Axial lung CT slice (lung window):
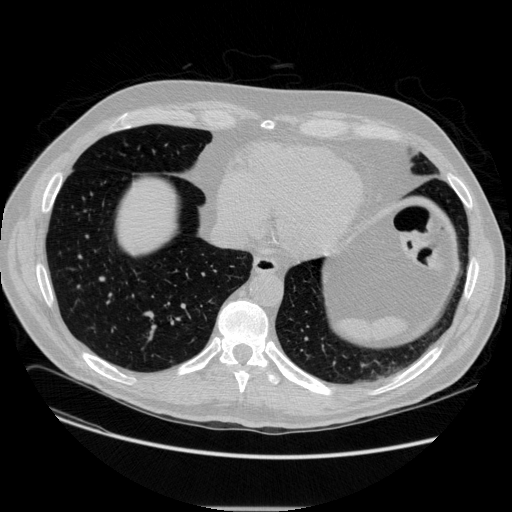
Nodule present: no